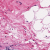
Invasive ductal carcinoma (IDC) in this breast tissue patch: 0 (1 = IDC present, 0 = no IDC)